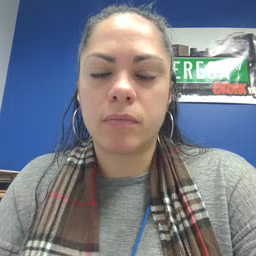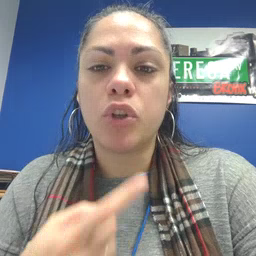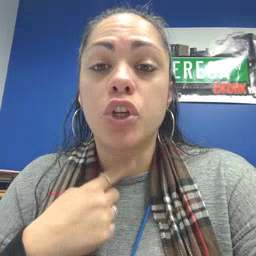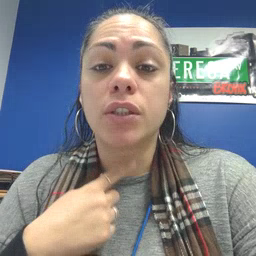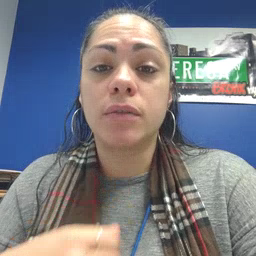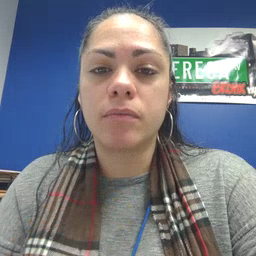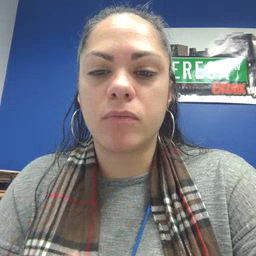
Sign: thirsty